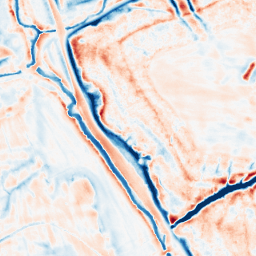
Category: edge_preserving
Decomposition family: bilateral
Decomposition parameters: d: 21
sigma_color: 75
sigma_space: 50
Upsampling method: bilinear
Upsampling parameters: scale: 8
Upsampling scale: 8